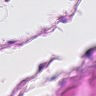
Metastatic tissue present: no